Interaction volume radius: 10 \u00c5
Interaction volume height: 35 \u00c5
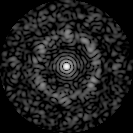
Disorder parameter: 0.7359